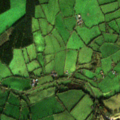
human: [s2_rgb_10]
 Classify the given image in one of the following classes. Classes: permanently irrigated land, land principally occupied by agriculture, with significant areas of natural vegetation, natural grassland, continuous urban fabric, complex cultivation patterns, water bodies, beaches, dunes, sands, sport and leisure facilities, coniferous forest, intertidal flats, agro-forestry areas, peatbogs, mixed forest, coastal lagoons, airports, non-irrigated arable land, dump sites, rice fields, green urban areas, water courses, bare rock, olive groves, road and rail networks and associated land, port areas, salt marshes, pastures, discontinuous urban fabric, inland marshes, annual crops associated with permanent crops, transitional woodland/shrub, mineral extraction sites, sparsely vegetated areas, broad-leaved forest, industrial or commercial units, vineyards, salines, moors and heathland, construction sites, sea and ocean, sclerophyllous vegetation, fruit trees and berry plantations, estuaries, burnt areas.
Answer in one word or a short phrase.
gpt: pastures